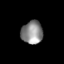
Tissue: skin
Cell type: Epithelial cells
Senescence score: 0.2699
Nuclear area (px): 484
Mean DAPI intensity: 137.975